Interaction volume radius: 5 \u00c5
Interaction volume height: 35 \u00c5
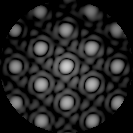
Disorder parameter: 0.01703